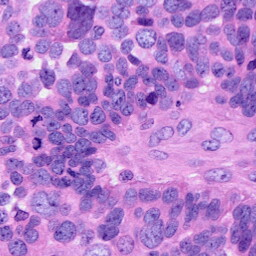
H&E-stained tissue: Ovarian